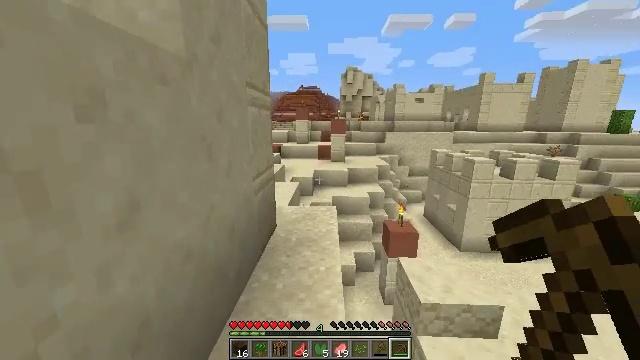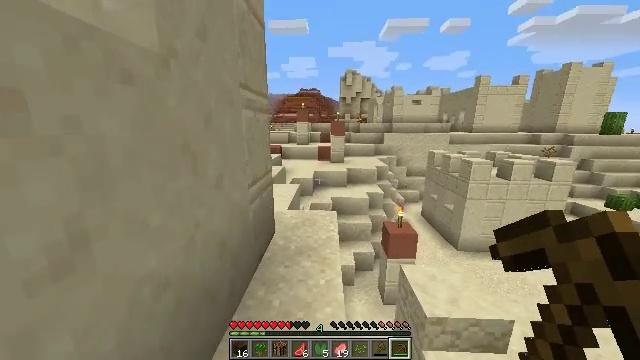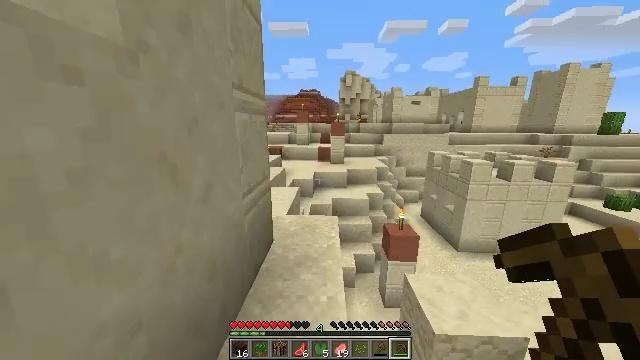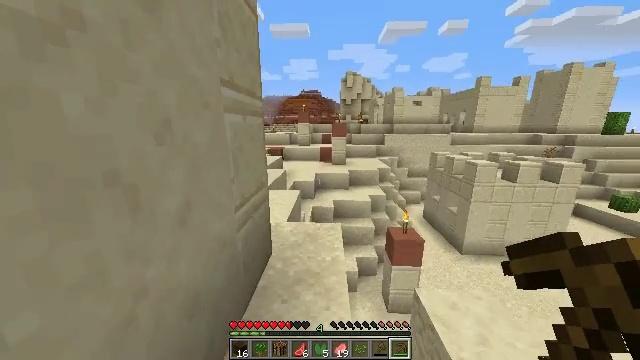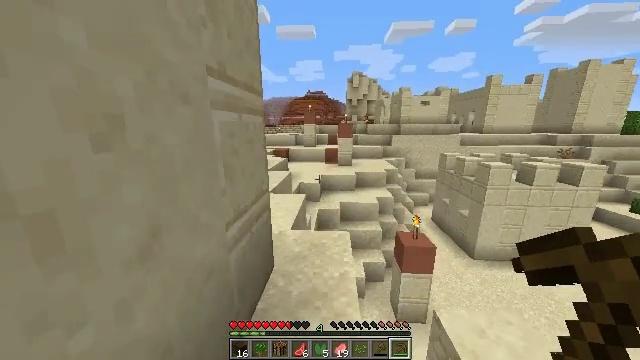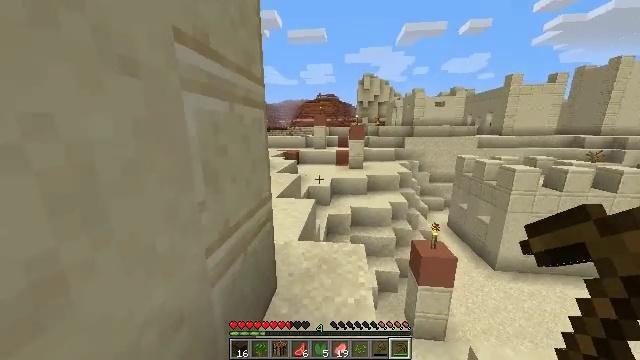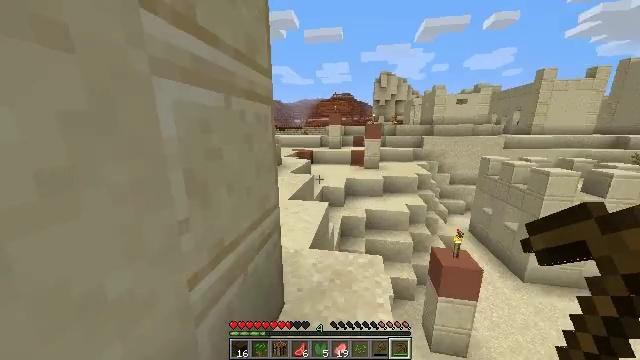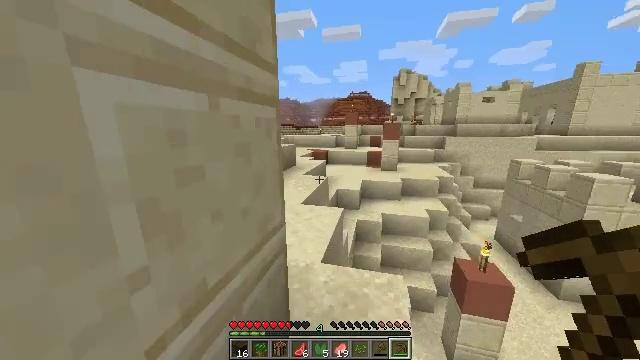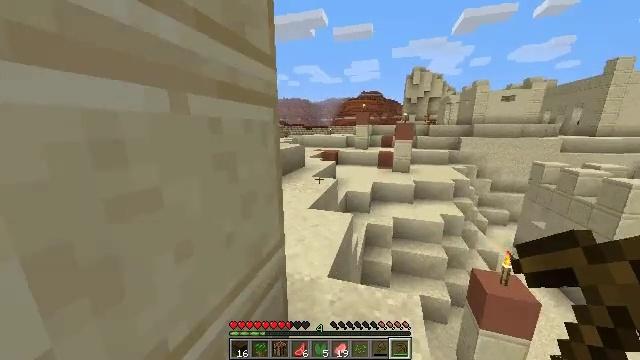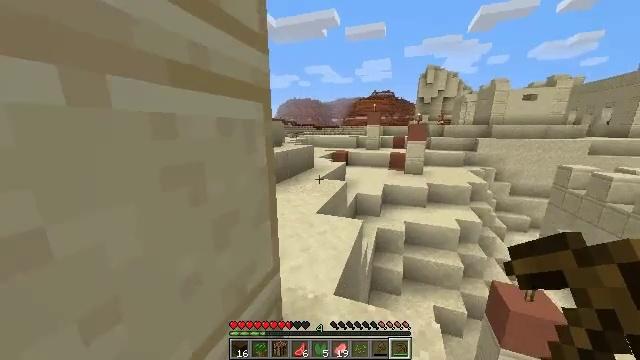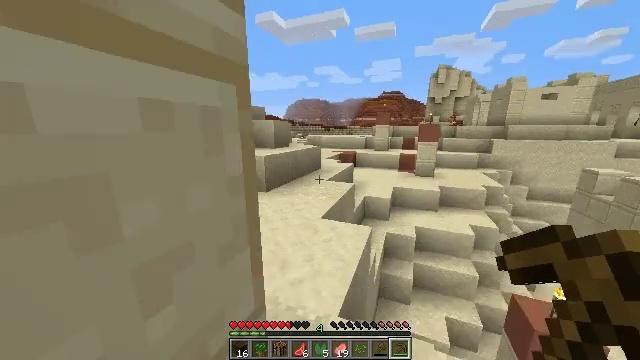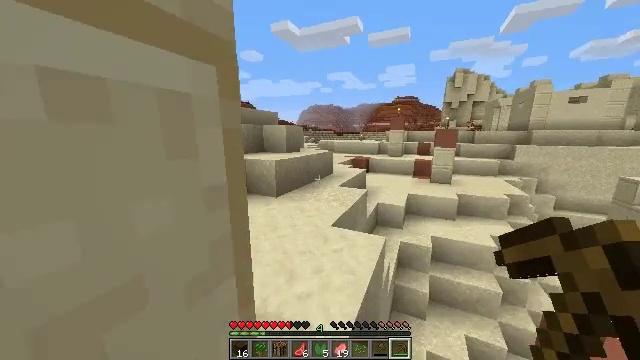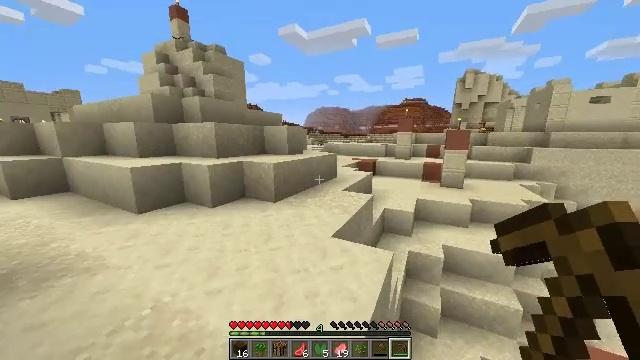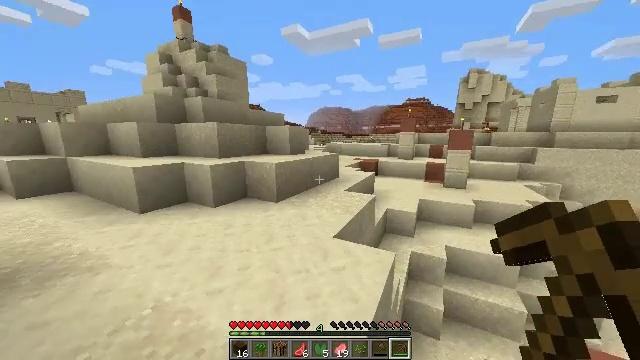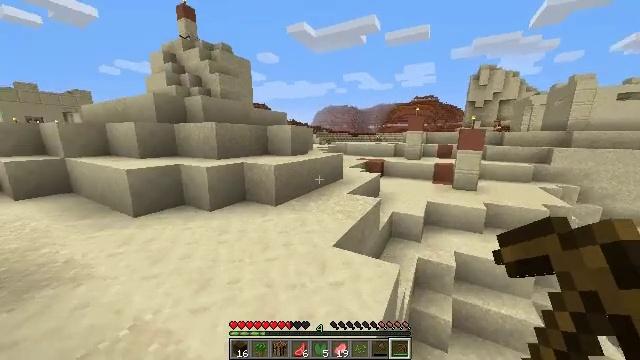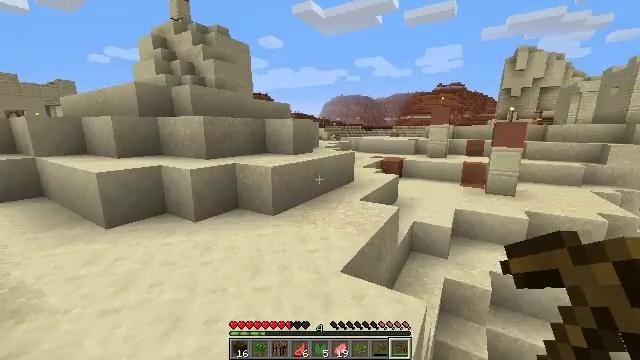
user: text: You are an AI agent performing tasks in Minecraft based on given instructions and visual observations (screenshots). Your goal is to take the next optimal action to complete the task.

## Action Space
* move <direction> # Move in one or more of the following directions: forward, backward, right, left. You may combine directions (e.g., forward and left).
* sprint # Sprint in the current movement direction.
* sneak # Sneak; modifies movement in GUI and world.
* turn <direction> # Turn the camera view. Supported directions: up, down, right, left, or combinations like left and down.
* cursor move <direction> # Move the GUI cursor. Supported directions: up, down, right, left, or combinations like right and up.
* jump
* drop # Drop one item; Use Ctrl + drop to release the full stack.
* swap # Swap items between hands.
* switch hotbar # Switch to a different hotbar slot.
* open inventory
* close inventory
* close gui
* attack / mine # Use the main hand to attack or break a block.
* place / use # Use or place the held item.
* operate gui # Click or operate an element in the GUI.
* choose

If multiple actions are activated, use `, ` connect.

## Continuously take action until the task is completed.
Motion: motion action
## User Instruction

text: Attack the potted cactus to pick it up.
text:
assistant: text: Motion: move forward, sprint
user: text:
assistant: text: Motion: move forward
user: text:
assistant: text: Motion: move forward
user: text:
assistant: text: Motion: move forward, turn left
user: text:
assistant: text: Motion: move forward, turn left
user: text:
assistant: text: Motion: move forward, turn left
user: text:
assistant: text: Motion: move forward, turn left
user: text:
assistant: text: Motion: move forward, turn left
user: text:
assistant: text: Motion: move forward, turn left
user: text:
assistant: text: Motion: move forward, turn left
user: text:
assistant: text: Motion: move forward, turn left and up
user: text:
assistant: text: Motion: move forward, turn left
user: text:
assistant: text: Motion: move forward
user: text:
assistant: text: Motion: move forward, turn left
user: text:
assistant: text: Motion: move forward, turn left
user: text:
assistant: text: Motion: move forward, turn left
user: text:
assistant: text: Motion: move forward, turn left
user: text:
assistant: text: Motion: move forward, sprint, turn left
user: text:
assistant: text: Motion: move forward, sprint, turn left
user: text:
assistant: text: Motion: move forward, sprint
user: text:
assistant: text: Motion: move forward, sprint
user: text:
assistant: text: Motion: move forward
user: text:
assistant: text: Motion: move forward, turn left
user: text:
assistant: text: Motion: move forward, turn left
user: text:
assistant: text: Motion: move forward, turn left
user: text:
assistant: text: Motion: move forward, turn left
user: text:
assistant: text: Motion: move forward, turn left, jump
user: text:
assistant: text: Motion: move forward, turn left, jump
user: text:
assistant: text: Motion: move forward, turn left, jump
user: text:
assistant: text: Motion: move forward, turn left, jump